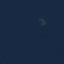
Land use / land cover: SeaLake